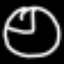
Label: clock